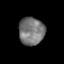
Tissue: skin
Cell type: Others
Senescence score: 0.2679
Nuclear area (px): 693
Mean DAPI intensity: 119.293